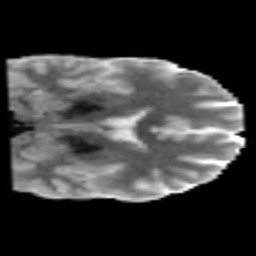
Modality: MD
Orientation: coronal
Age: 30
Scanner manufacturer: philips
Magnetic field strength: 3 T
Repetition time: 8.43 s
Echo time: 0.1273 s